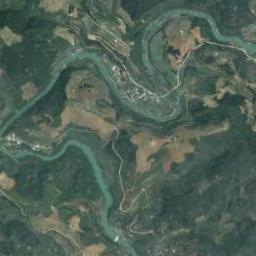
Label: river